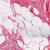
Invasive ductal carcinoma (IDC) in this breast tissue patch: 0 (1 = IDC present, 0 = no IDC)